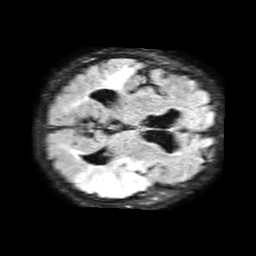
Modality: FLAIR
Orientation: axial
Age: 73
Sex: male
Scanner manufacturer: philips
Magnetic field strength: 1.5 T
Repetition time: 6 s
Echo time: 0.1008 s